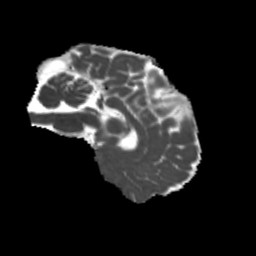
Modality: MD
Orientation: sagittal
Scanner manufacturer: siemens
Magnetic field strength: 3 T
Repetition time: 4 s
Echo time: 0.0594 s